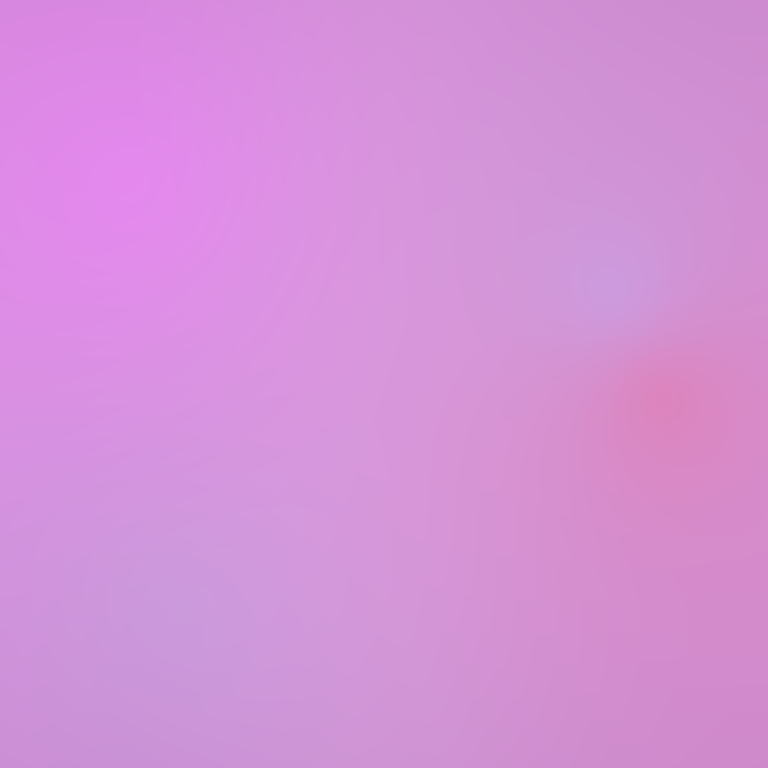
Abstract light effect, smooth gradient from soft pink to light purple, calm atmosphere, diffuse glow, no room, no furniture, no objects.